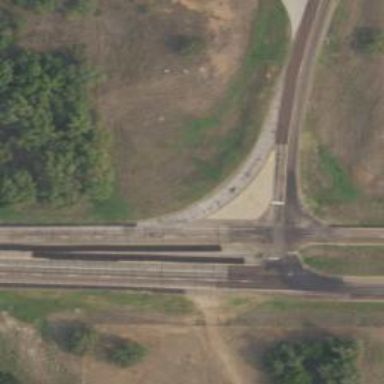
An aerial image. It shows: Secondary link road.